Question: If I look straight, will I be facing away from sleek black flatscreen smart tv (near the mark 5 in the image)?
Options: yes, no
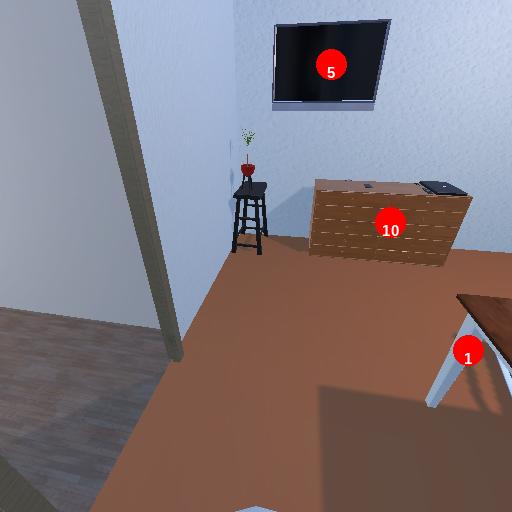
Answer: yes